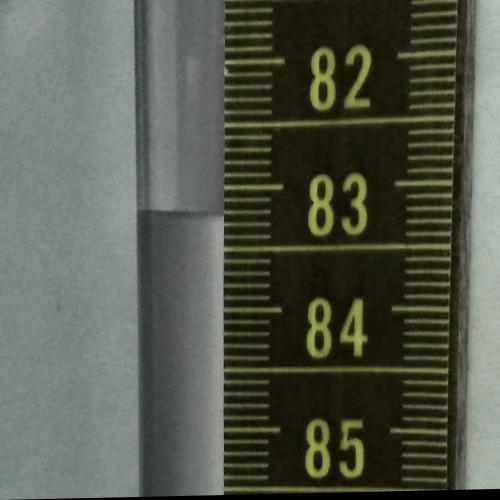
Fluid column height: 83.2 cm